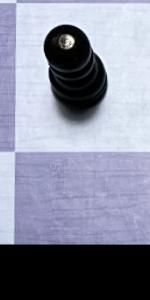
Label: Empty